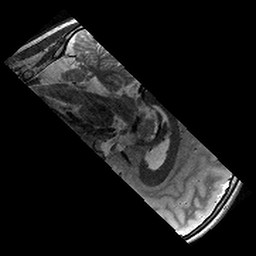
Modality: T2w
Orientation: sagittal
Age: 11
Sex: male
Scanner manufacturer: siemens
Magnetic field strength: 3 T
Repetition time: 9.23 s
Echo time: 0.067 s